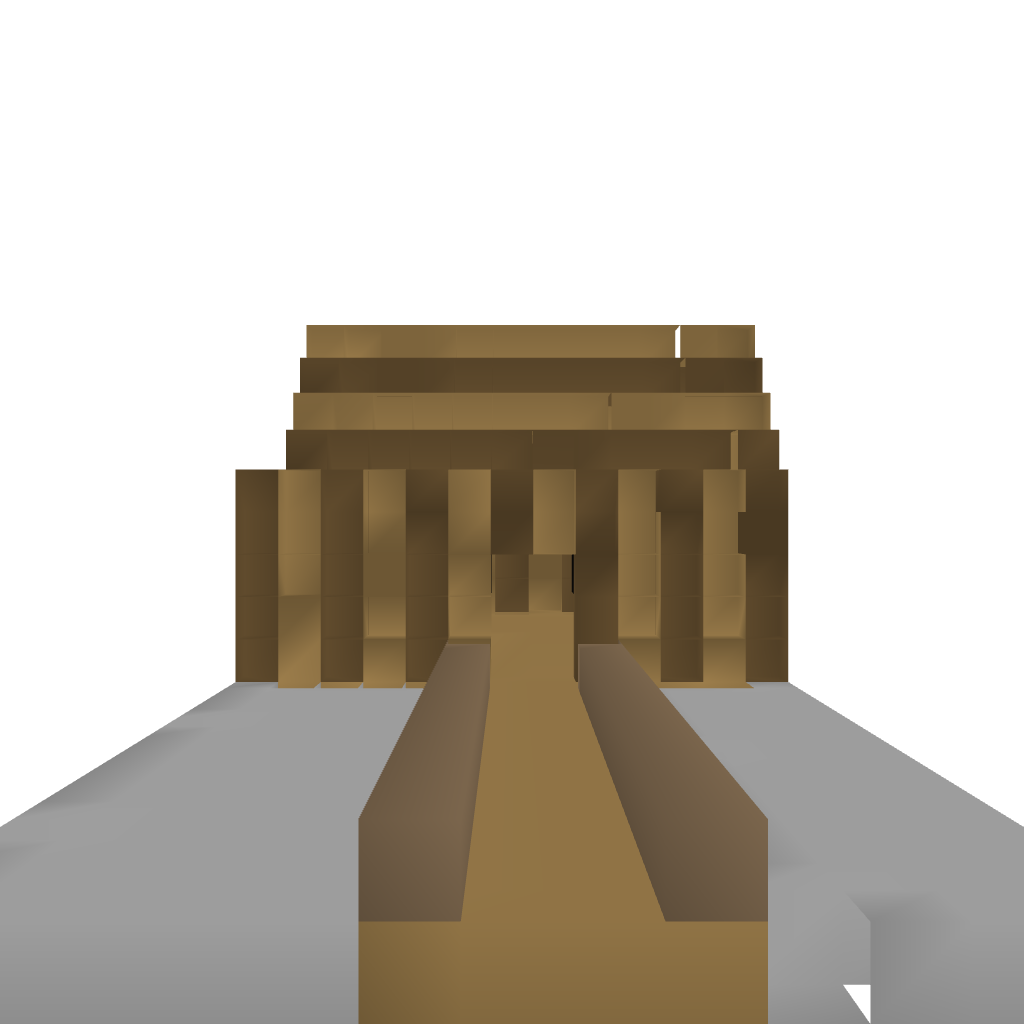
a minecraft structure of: Lakeside House